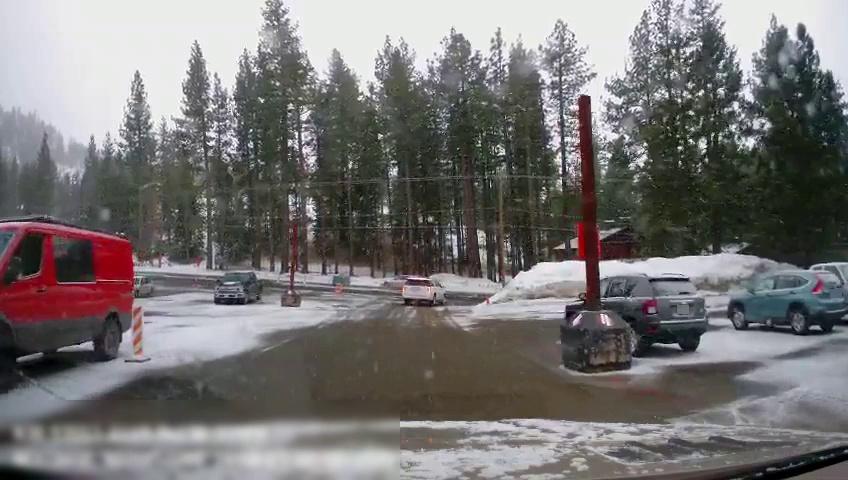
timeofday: Day
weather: Snowy
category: Vehicles | Car
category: Vehicles | SUV
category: Vehicles | Car
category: Vehicles | Truck
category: Vehicles | Van
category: Vehicles | SUV
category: Vehicles | Truck
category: Vehicles | SUV
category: Drivable Space